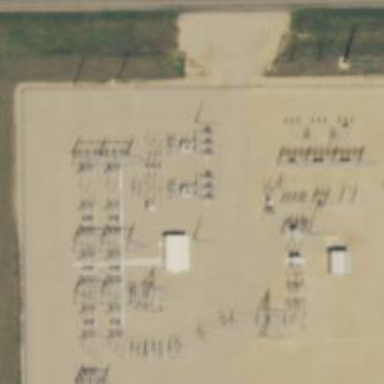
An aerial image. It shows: Switch used for power control.